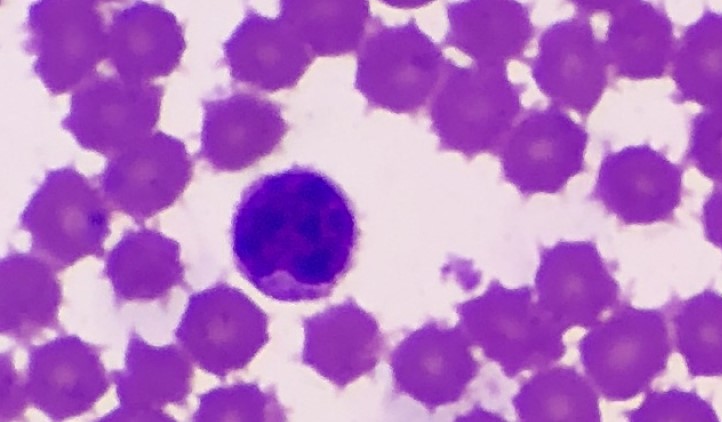
White blood cell type: Lymphocyte